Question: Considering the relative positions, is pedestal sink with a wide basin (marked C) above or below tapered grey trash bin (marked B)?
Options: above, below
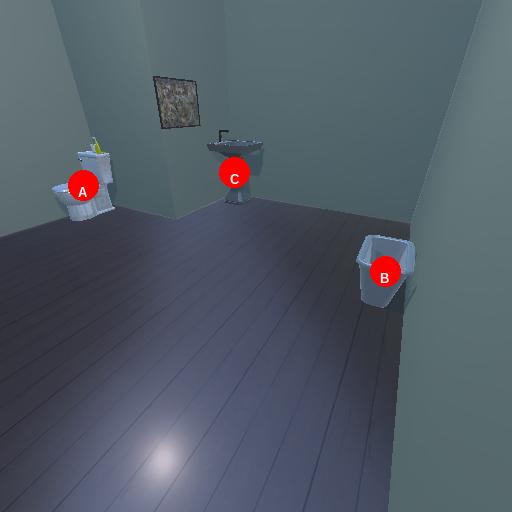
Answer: above